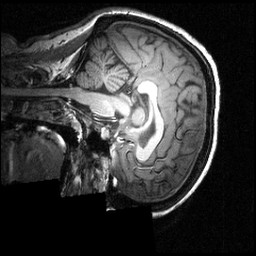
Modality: T1w
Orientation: sagittal
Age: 24
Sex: female
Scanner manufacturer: siemens
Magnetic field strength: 3.951 T
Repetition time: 1.5 s
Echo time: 0.00335 s